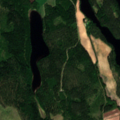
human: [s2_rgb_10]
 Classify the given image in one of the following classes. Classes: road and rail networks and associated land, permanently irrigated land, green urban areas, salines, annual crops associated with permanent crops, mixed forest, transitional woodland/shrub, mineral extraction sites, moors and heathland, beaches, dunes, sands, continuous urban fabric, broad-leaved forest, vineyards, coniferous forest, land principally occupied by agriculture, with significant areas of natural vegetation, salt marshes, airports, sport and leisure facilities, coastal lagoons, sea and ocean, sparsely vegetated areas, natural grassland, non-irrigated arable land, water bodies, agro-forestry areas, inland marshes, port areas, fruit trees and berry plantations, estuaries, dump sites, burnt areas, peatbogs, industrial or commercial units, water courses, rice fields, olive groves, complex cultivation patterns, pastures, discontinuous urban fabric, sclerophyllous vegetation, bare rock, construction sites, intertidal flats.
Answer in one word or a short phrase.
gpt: non-irrigated arable land, land principally occupied by agriculture, with significant areas of natural vegetation, coniferous forest, mixed forest, water bodies